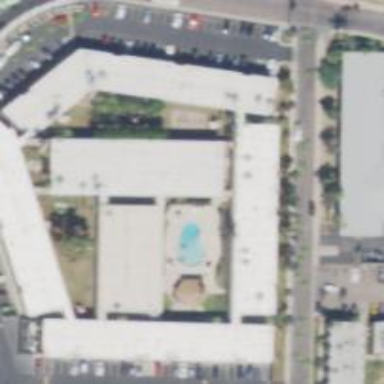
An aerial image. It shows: Swimming pool located in leisure land.